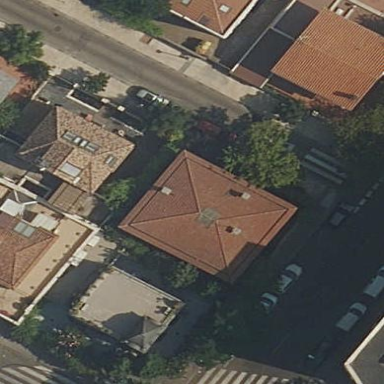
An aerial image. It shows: Hipped roof house.